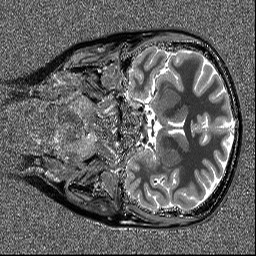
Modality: T1map
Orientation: coronal
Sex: female